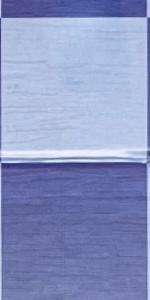
Label: Empty